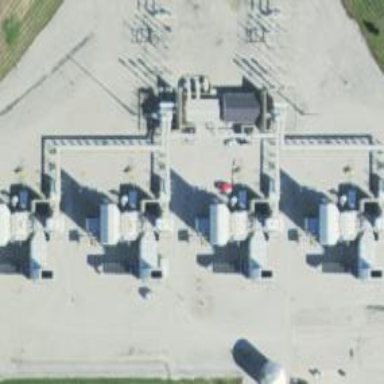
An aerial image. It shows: Gas-powered generator. It is gas turbine type generator.